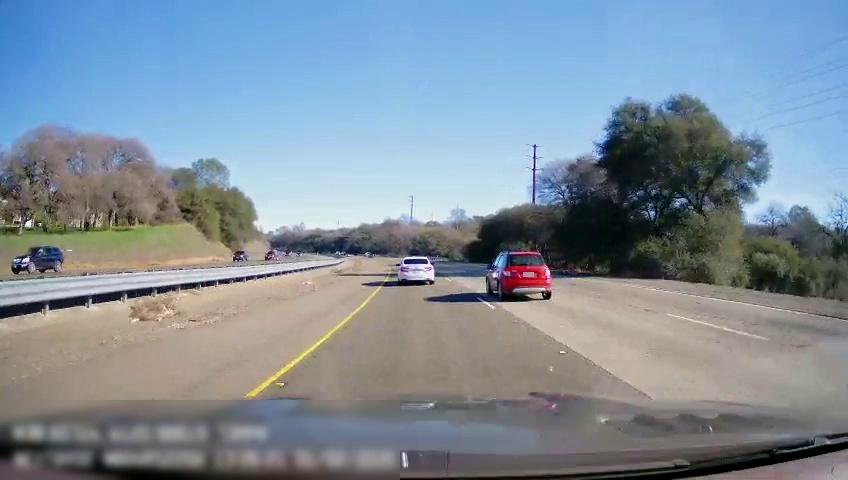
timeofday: Day
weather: Sunny
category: Drivable Space
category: Drivable Space
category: Vehicles | Car
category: Vehicles | Car
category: Vehicles | SUV
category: Vehicles | SUV
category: Vehicles | SUV
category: Lanes | Current Lane
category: Lanes | Current Lane
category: Lanes | Alternate Lane
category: Lanes | Alternate Lane